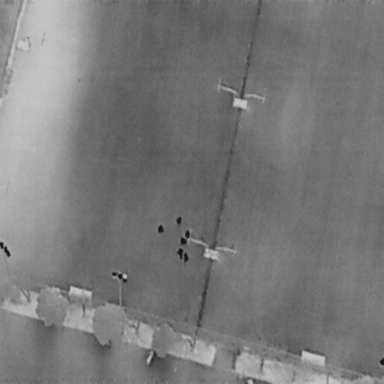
There are six People in the infrared image.